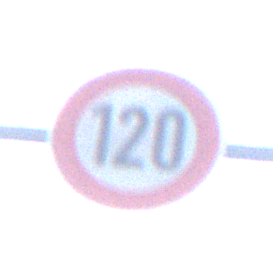
Verkehrszeichen: Geschwindigkeit120
Umgebung: Outdoor, Urban
Tageszeit: SunriseSunset
Wetter: PartlyCloudy
Licht: Natural
Jahreszeit: NotSpecified
Kontrast: MediumContrast